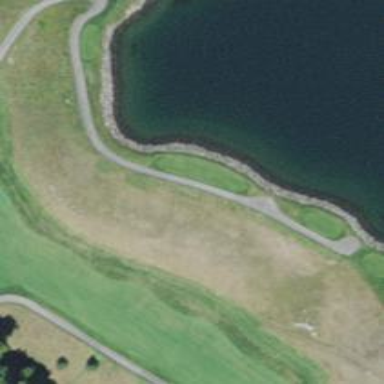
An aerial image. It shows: Path for both road and golf.